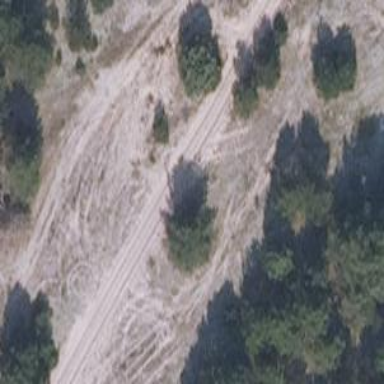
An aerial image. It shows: Sandy track with grade5 tracktype.